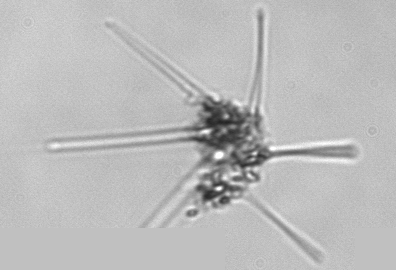
Label: Asterionellopsis_glacialis